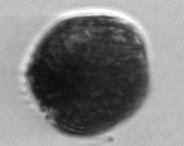
Label: Alexandrium_catenella